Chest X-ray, AP view. Patient: 59 years old, sex M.
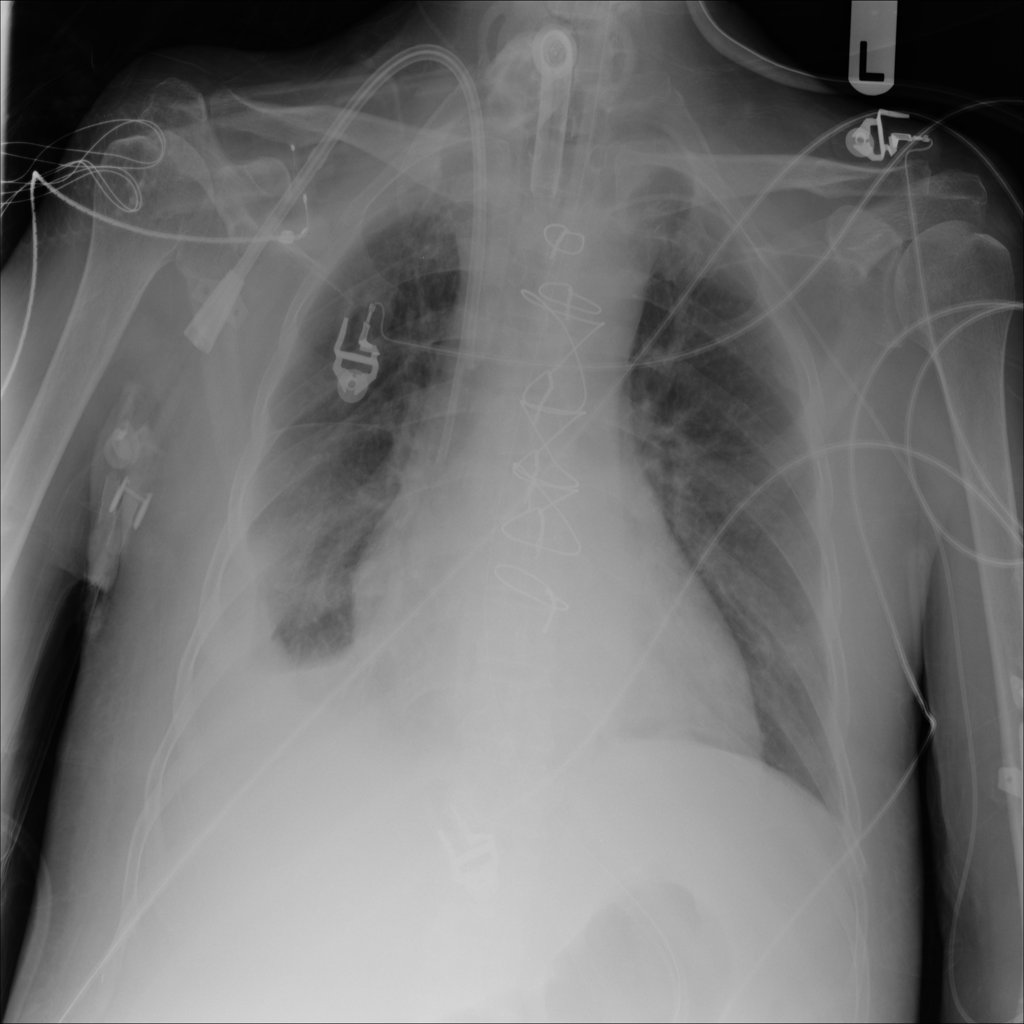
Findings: Effusion